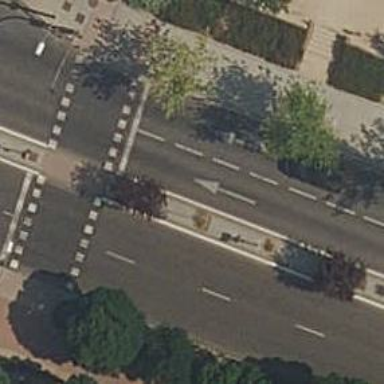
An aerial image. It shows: Road with traffic signals.